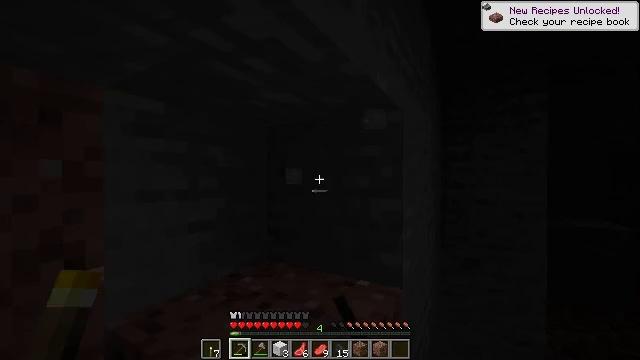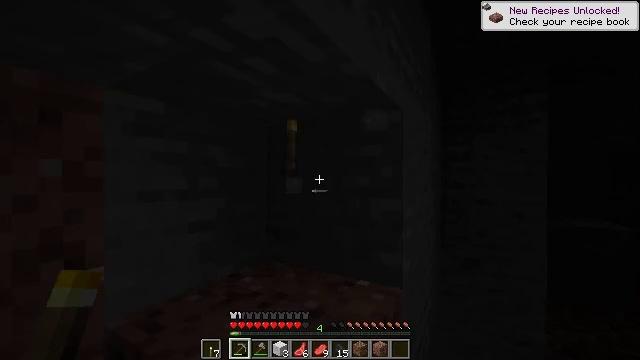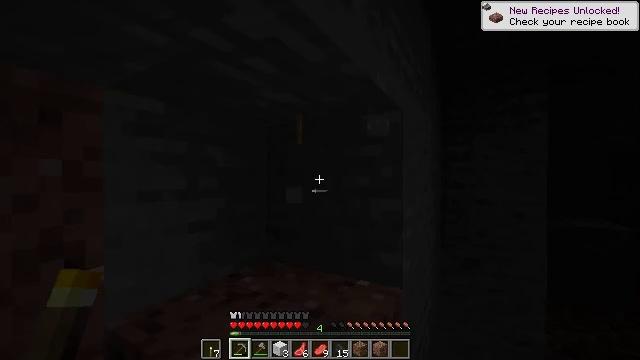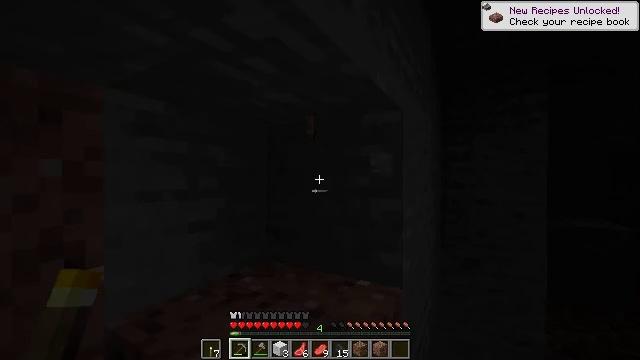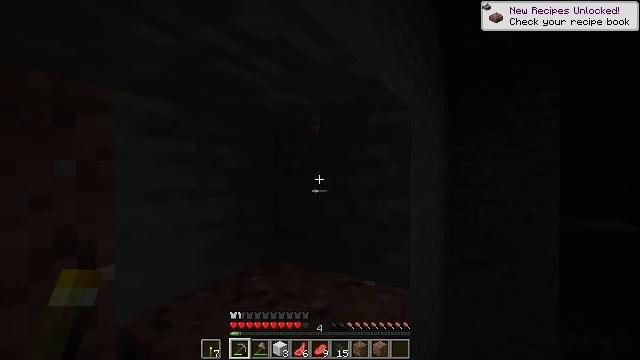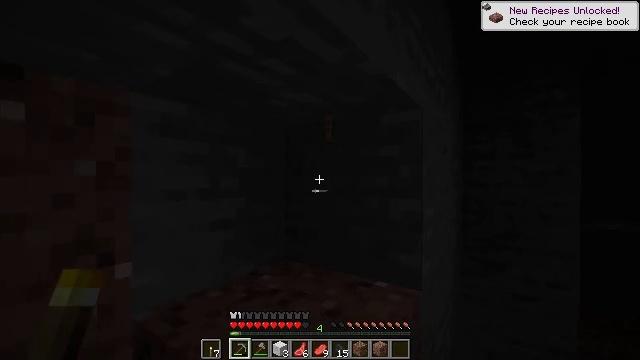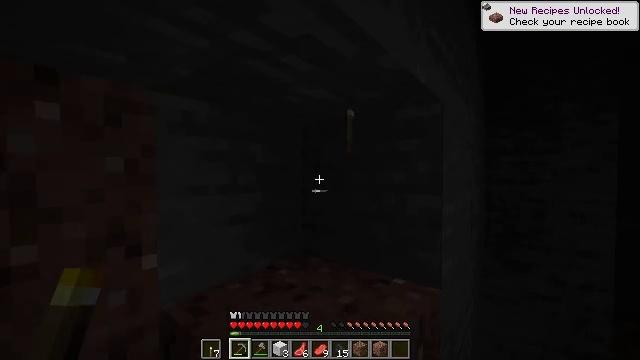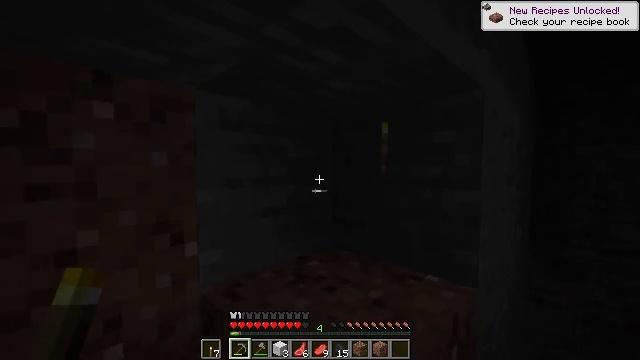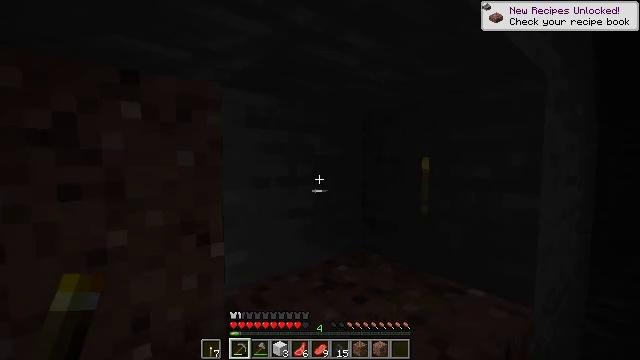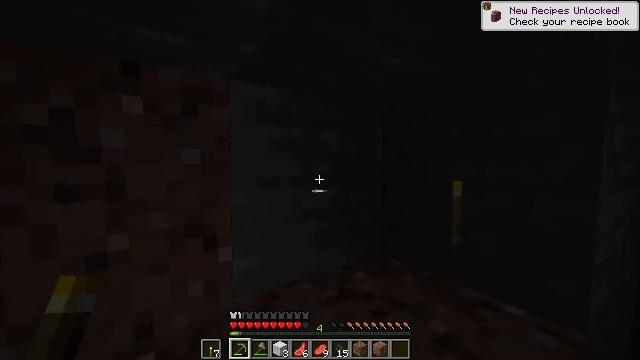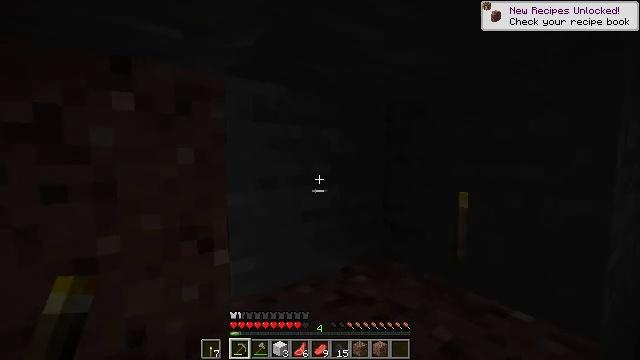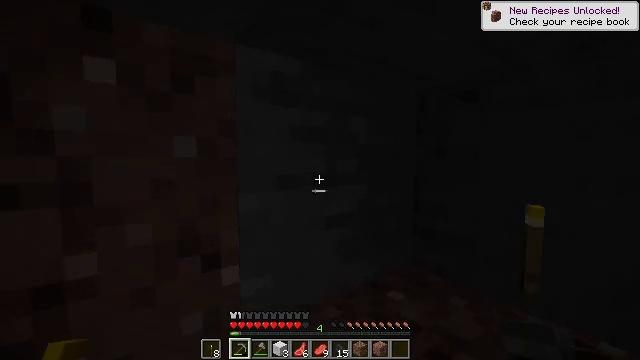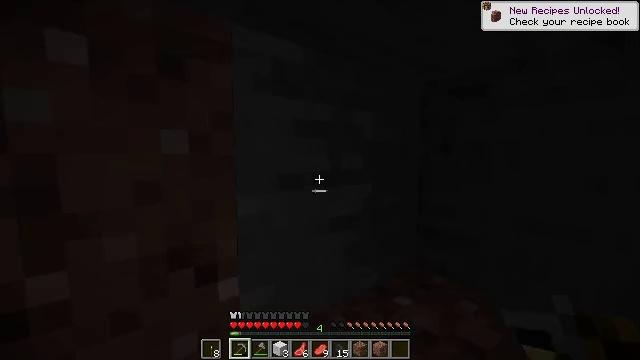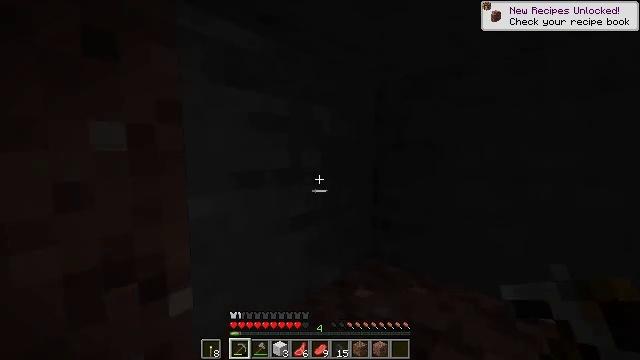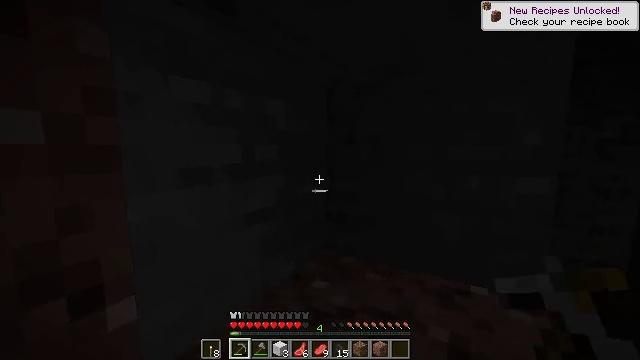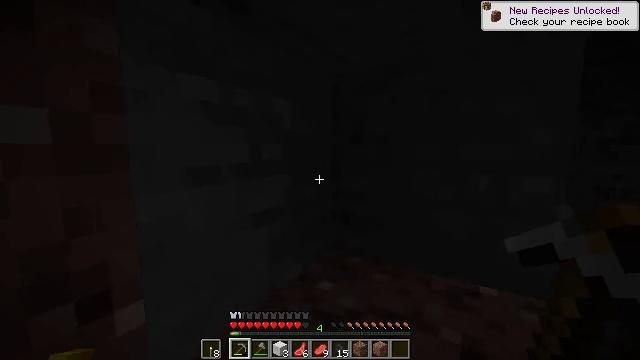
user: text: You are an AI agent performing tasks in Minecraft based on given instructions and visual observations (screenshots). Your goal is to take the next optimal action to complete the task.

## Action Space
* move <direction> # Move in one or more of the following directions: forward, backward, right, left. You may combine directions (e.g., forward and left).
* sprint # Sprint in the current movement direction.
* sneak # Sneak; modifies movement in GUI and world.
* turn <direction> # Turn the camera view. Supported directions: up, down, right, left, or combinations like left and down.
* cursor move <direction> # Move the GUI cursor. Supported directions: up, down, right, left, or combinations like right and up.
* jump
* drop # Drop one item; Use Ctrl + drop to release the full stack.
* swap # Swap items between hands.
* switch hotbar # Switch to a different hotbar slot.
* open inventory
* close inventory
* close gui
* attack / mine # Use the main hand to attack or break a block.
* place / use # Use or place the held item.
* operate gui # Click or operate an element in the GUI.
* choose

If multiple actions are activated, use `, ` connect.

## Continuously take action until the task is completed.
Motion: motion action
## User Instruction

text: Break the grass block.
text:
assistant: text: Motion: no_op
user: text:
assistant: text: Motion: no_op
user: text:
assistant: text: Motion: no_op
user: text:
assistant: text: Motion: turn left
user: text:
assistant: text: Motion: turn left
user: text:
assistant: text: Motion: turn left
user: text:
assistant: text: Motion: turn left and down
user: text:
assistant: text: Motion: move forward, turn left
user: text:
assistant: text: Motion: move forward, turn left
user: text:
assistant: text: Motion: move forward
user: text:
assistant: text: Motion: move forward
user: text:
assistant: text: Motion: turn right
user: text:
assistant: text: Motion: turn right
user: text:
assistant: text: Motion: turn right and down
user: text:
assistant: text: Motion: no_op
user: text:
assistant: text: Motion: no_op
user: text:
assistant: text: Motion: no_op
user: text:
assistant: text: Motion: turn left and down
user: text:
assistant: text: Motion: turn left and down
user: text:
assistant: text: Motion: turn left and down
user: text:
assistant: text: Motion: move left, turn left and down
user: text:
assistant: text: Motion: move left, turn left and up
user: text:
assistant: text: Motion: move forward and move left, turn left and up
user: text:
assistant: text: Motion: move forward and move left
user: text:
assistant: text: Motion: move forward
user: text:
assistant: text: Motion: move forward
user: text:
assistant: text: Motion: move forward, turn left
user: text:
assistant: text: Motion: move forward, turn left
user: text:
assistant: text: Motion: move forward, sprint
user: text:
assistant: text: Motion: move forward, sprint, turn left